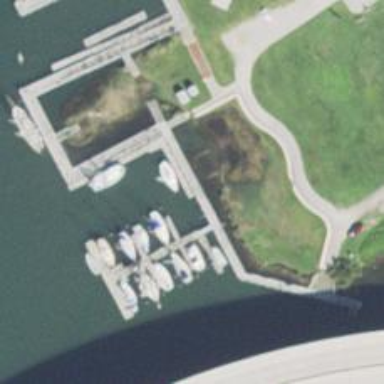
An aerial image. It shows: Man-made pier.